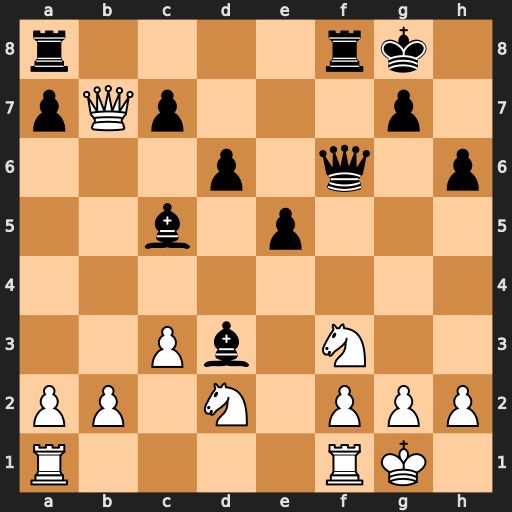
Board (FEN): r4rk1/pQp3p1/3p1q1p/2b1p3/8/2Pb1N2/PP1N1PPP/R4RK1
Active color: w
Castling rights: -
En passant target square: -
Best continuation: Qd5+ Kh8 Qxd3